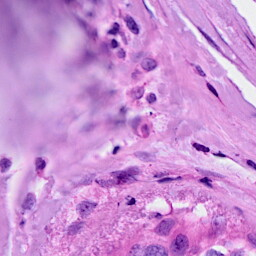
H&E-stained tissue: Breast